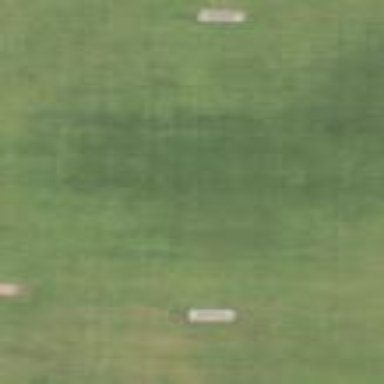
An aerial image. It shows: Soccer pitch for leisure land activities.